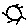
Label: sun